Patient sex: M
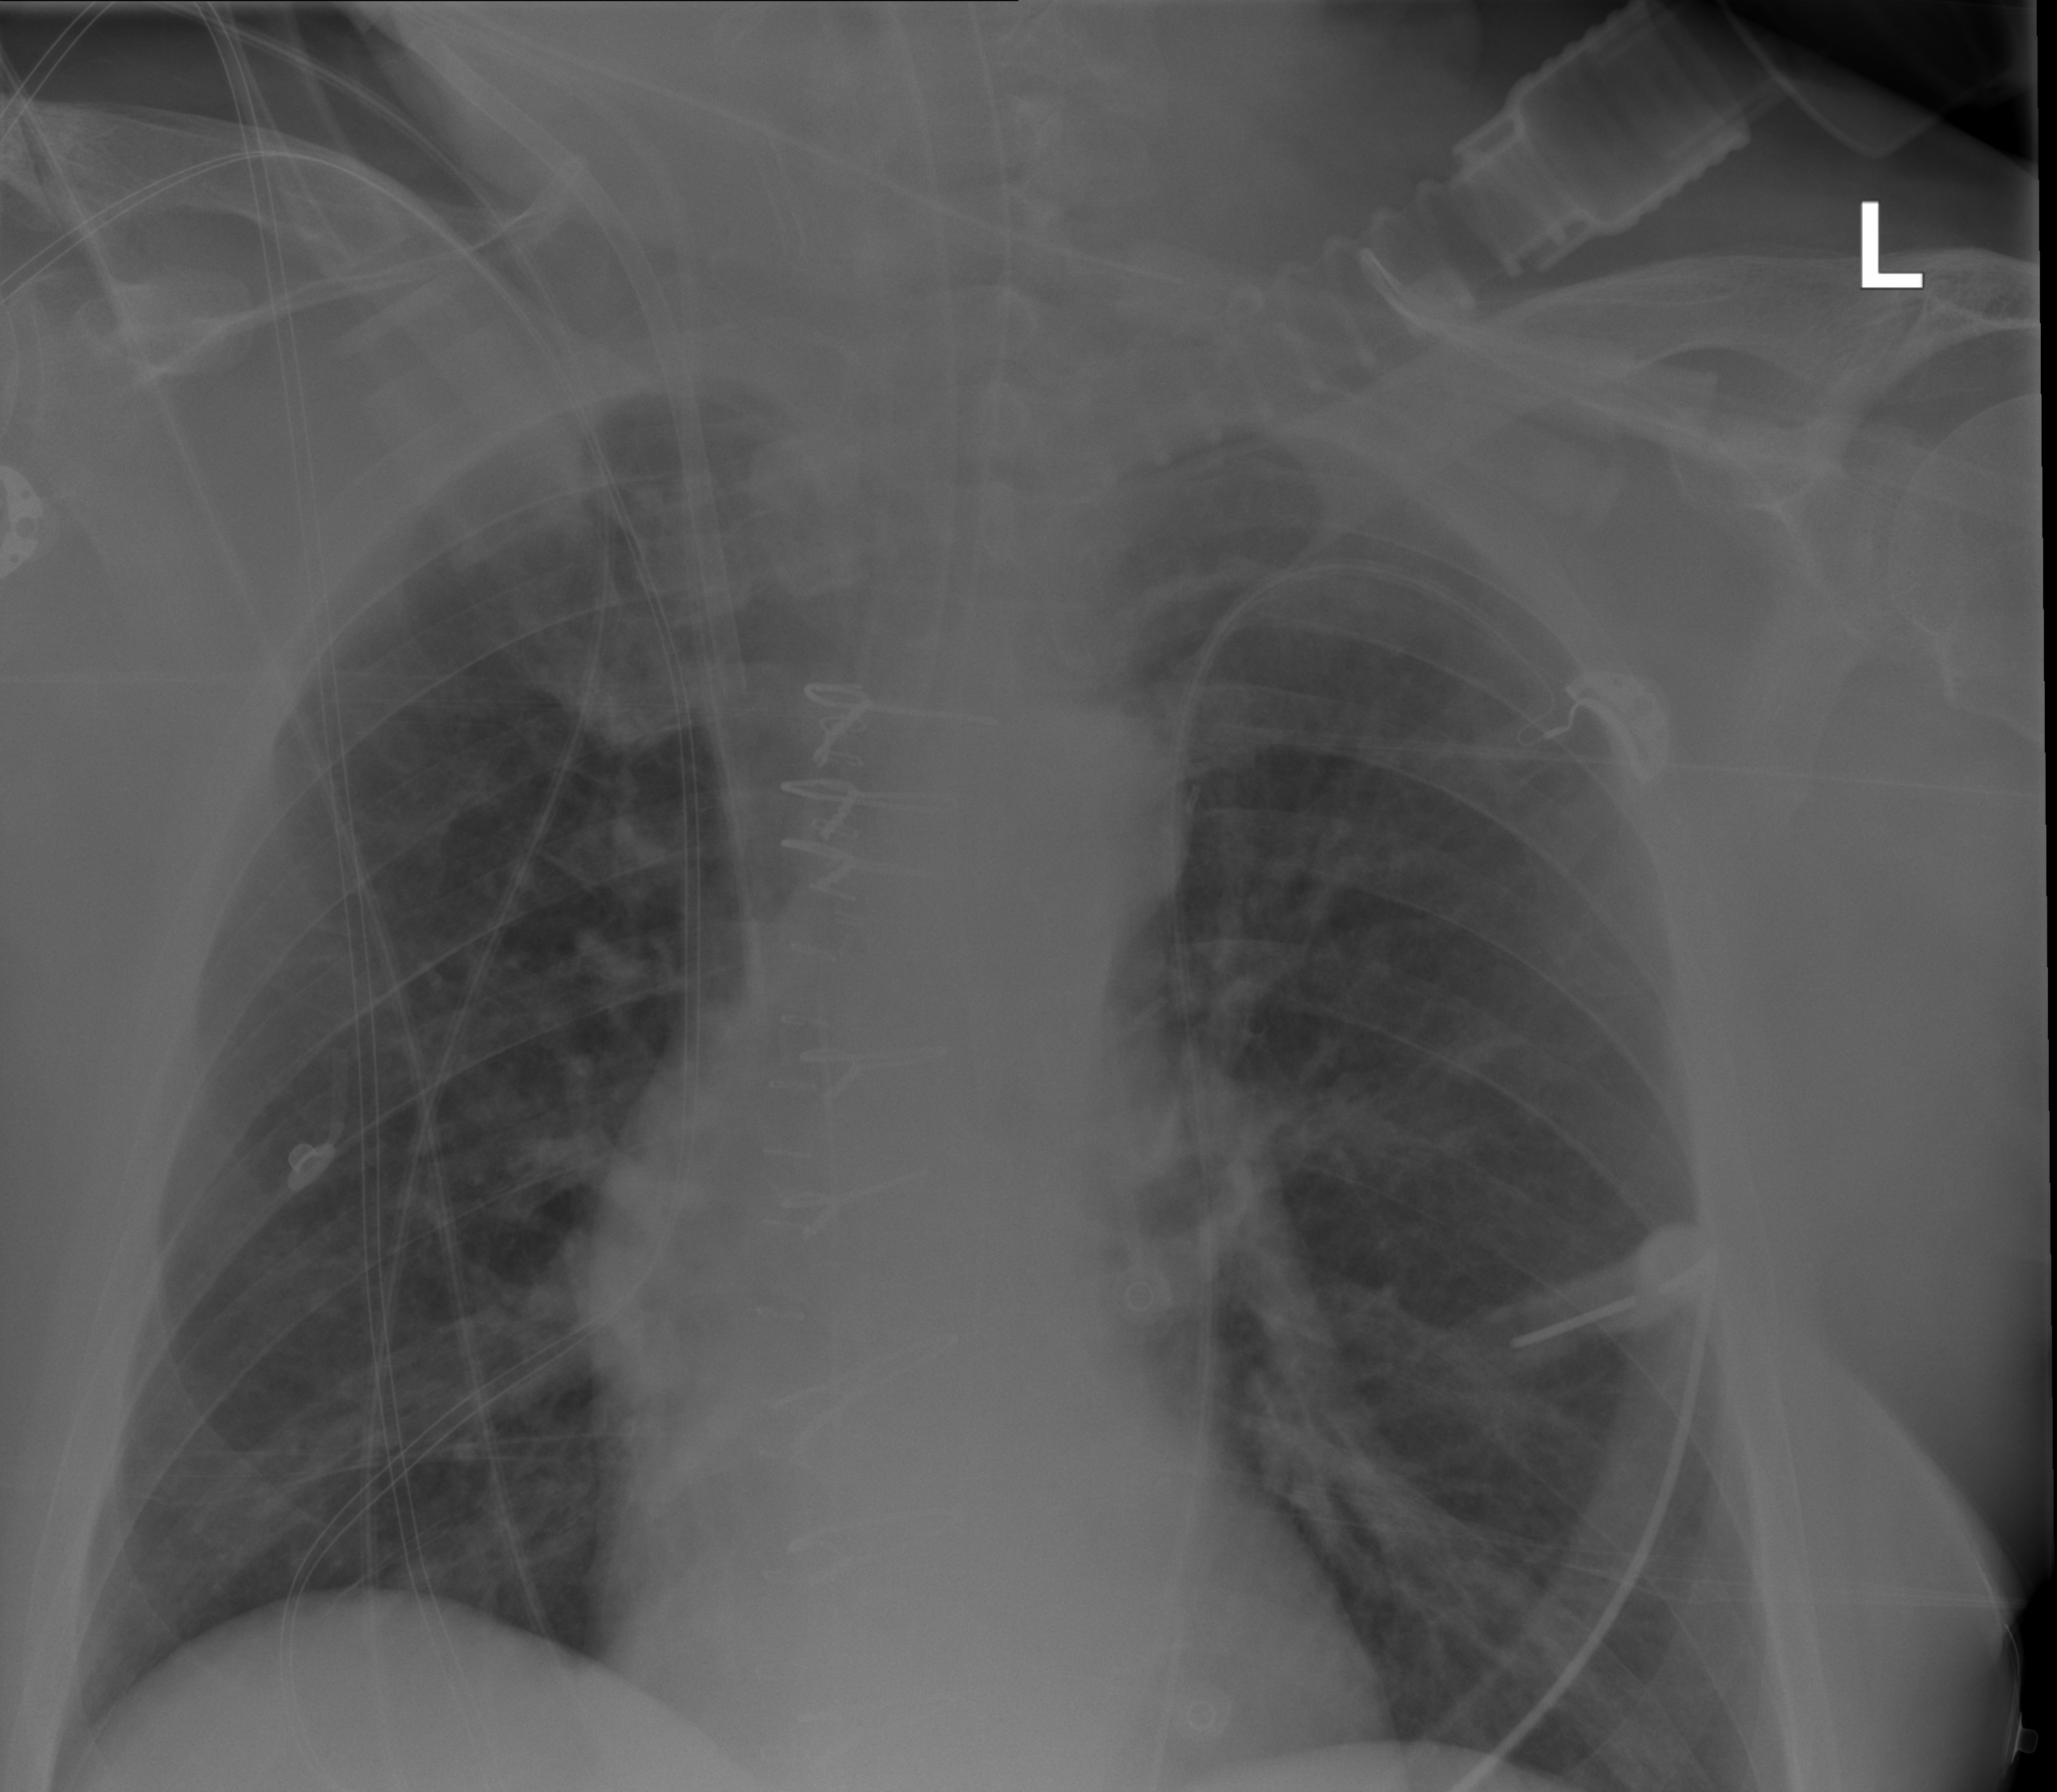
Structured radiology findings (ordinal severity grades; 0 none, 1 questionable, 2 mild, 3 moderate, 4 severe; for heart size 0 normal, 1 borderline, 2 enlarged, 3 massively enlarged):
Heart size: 0
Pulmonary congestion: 0
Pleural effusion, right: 0
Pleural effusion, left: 0
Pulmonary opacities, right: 0
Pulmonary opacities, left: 0
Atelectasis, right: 0
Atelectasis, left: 0